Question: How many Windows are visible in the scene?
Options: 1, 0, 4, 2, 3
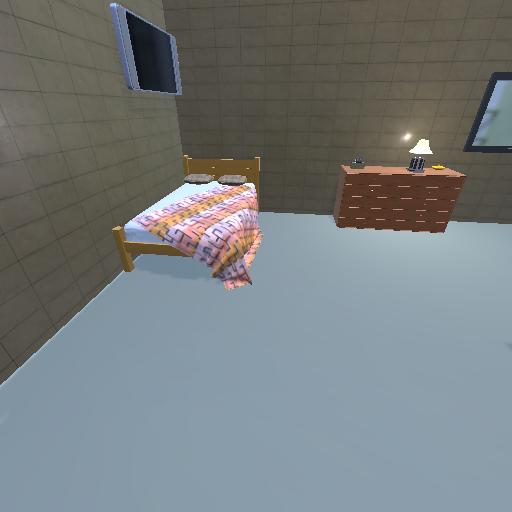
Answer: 1